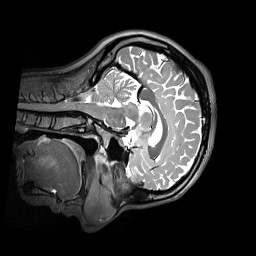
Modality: T2w
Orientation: sagittal
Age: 25
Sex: female
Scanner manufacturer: siemens
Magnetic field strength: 3 T
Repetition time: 3.2 s
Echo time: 0.412 s